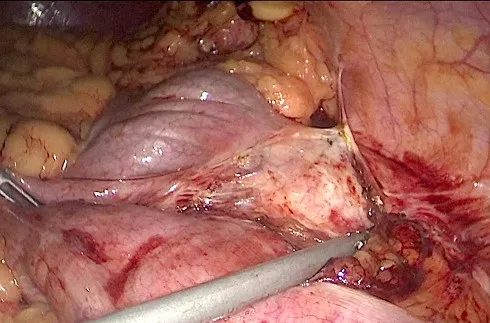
intraoperative image showing the exposure of hydatid cyst after mobilization of the descending colon.
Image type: medical_photograph (other_medical_photograph)